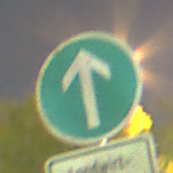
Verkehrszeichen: VorgeschriebeneFahrtrichtungGeradeaus
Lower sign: BesondereFahrzeugeUndTransportgueter6
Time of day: Night
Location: Outdoor (Urban)
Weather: PartlyCloudy
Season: NotSpecified
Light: Artificial